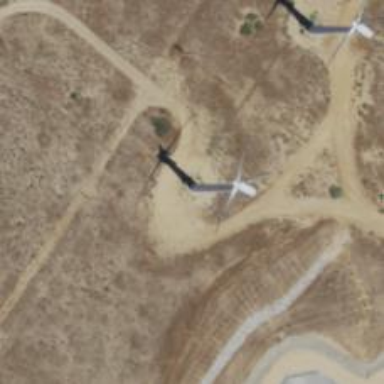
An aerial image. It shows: Wind turbine power generator.